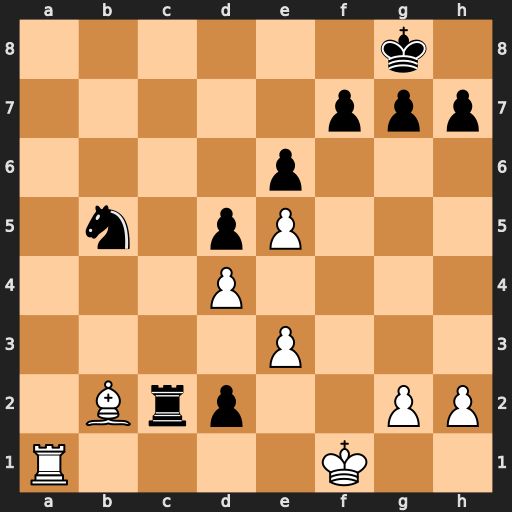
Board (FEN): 6k1/5ppp/4p3/1n1pP3/3P4/4P3/1Brp2PP/R4K2
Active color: w
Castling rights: -
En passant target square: -
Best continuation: Ra8+ Rc8 Rxc8#